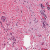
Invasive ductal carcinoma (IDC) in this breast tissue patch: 0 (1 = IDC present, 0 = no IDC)